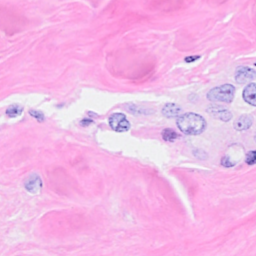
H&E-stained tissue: Breast